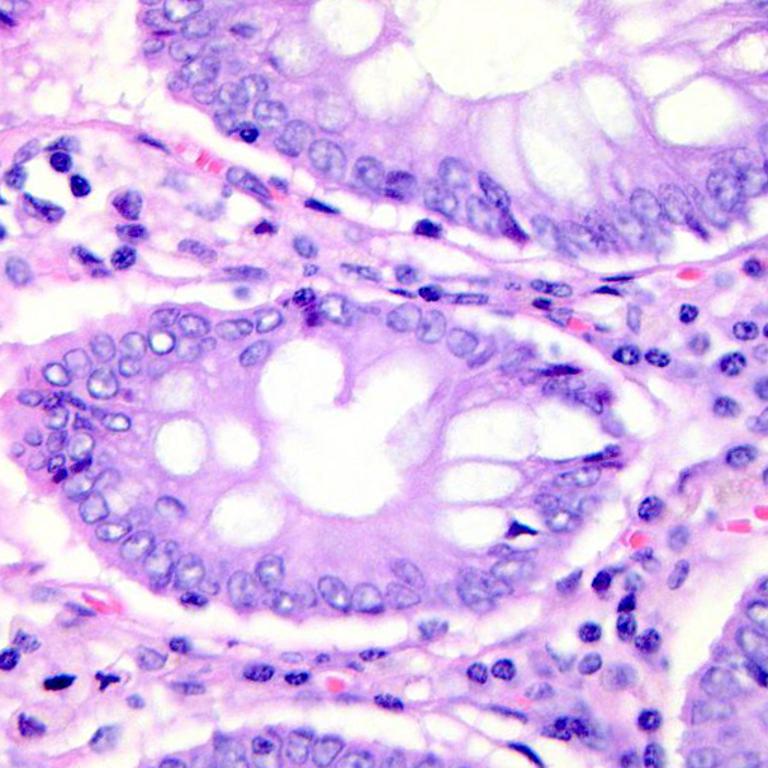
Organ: colon
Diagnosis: benign